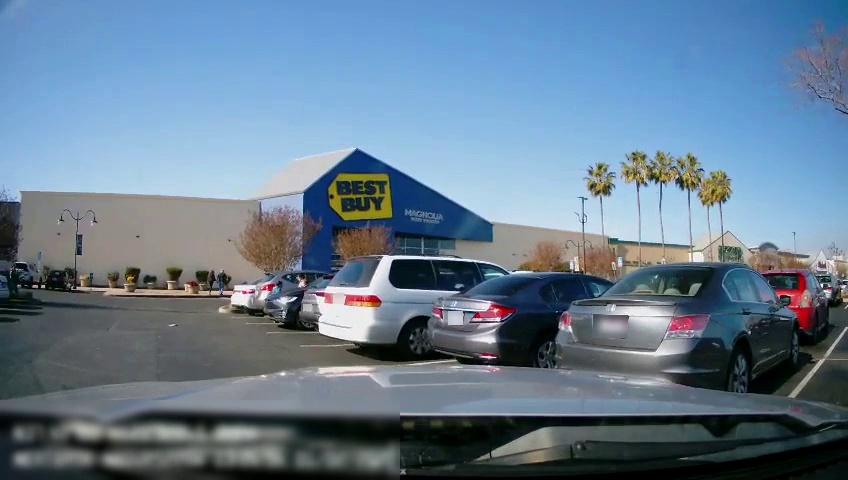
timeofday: Day
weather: Sunny
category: Drivable Space
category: Vehicles | Car
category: Vehicles | Car
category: Vehicles | Car
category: Vehicles | SUV
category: Pedestrians
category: Pedestrians
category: Pedestrians
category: Pedestrians
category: Vehicles | Car
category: Vehicles | SUV
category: Vehicles | Van
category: Vehicles | Car
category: Vehicles | Car
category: Vehicles | Car
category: Vehicles | SUV
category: Vehicles | Car